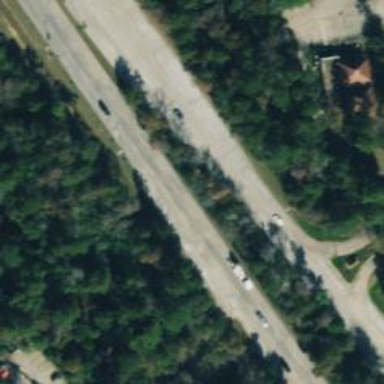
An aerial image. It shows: Primary highway with expressway characteristics.